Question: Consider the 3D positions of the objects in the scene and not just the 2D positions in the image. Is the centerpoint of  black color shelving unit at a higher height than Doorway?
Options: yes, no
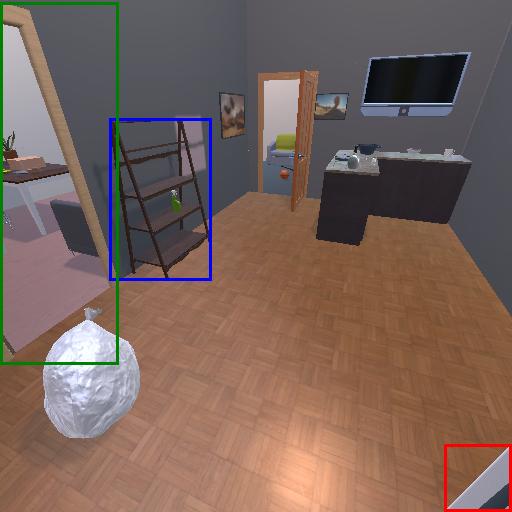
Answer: yes